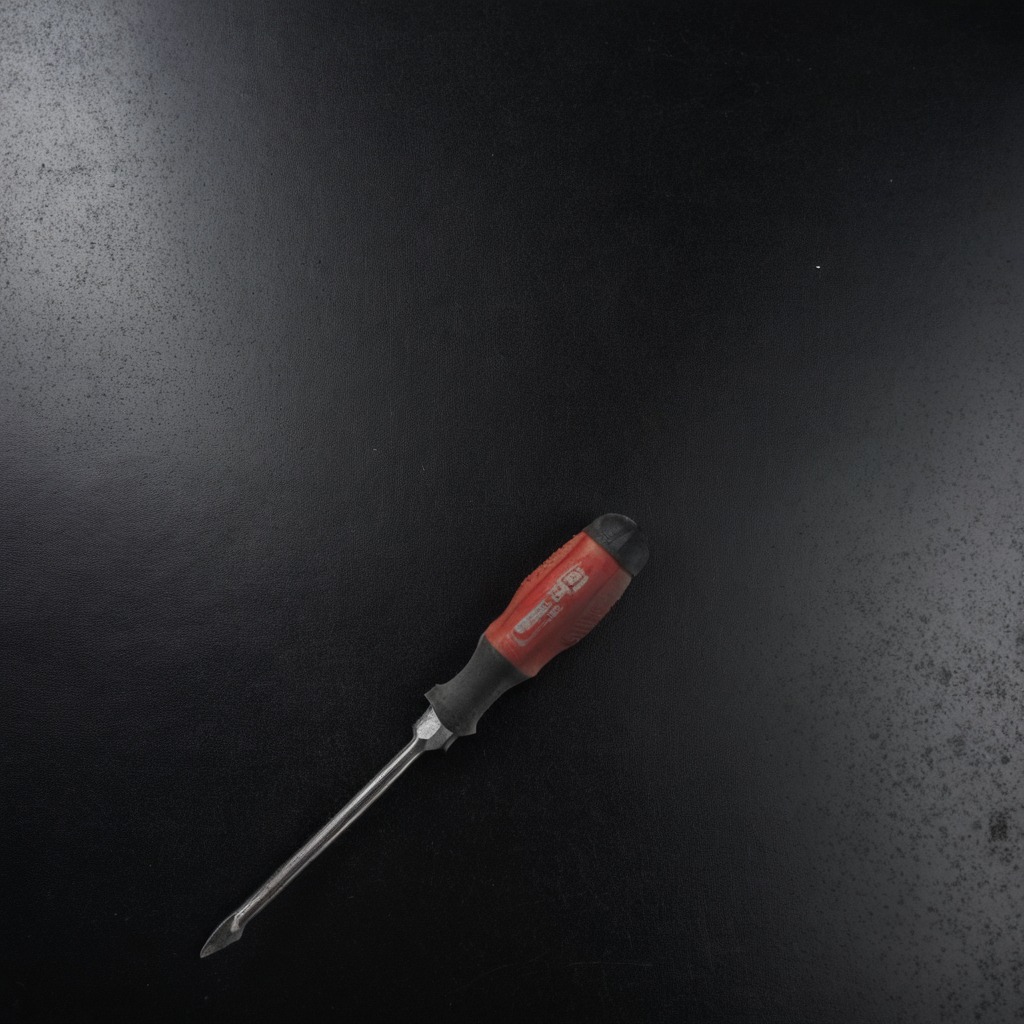
A screwdriver lying on a clean granite tabletop covered with a black rubber mat inside a workshop at night dim ambient light soft shadows worn but beneath the mat